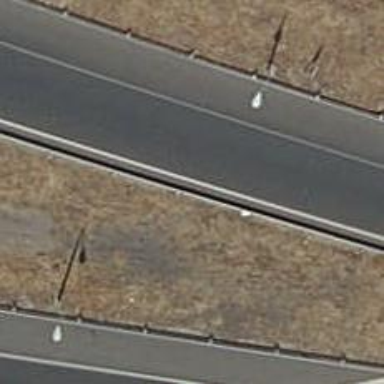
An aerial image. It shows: Motorway link.